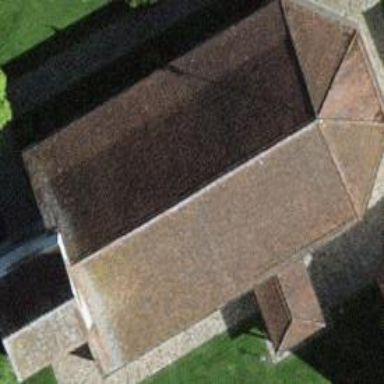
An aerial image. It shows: Church which is place of worship.